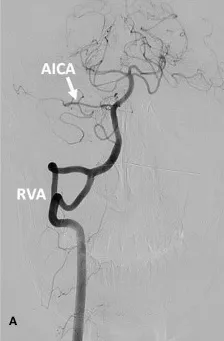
DSA of the vertebral artery and basilar artery. (A) Frontal position of the RVA. The right vertebral artery was fenestrated, the right AICA was thick, and the left AICA was not visualized (A, B).
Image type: radiology (ct)